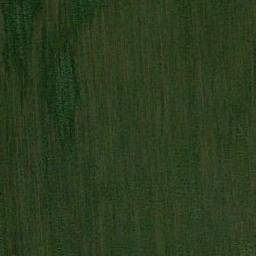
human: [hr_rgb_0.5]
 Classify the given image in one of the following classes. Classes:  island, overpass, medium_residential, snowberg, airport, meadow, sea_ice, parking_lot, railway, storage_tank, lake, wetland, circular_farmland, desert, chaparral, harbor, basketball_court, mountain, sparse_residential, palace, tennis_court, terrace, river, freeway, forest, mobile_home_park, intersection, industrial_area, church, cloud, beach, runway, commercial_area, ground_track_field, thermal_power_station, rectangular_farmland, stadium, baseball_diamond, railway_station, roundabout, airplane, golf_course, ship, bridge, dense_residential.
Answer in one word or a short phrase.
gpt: meadow